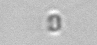
Label: Chaetoceros_tenuissimus